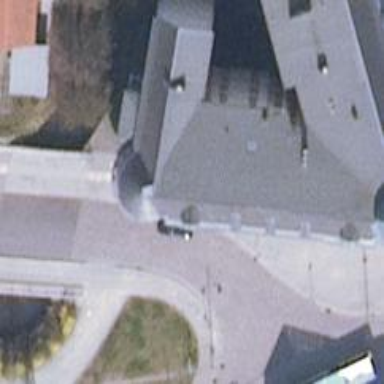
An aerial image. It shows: Pub.